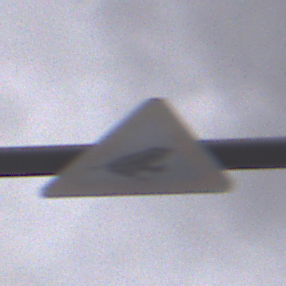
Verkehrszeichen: AmphibienwanderungLinks
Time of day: MorningAfternoon
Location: Outdoor (Urban)
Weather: Overcast
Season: NotSpecified
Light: Natural